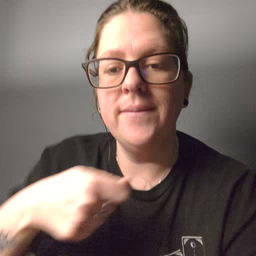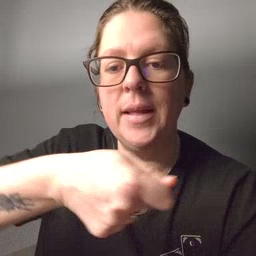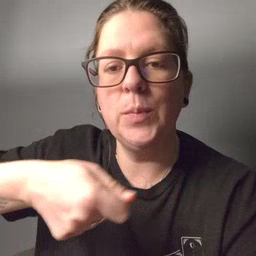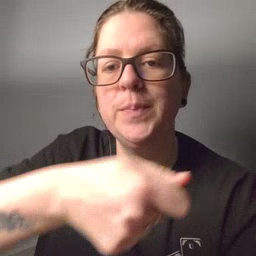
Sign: vacuum